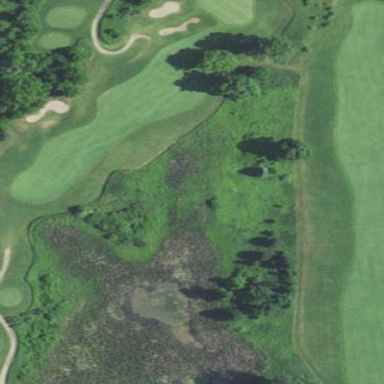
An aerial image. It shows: Area with grass used as rough in golf course.